Field crop: maize
Growth stage: 1
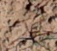
Species: lolium